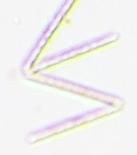
Label: Thalassionema